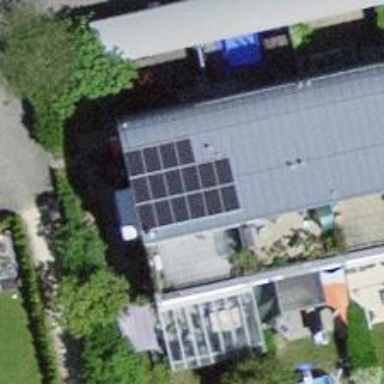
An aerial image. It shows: Solar power generator using photovoltaic panels.